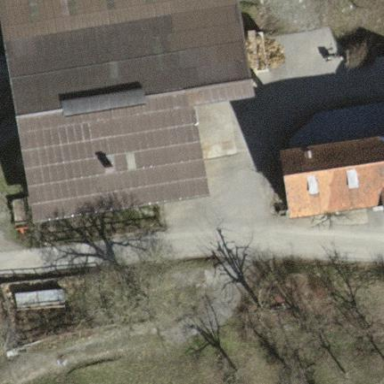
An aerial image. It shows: Farm auxiliary building.